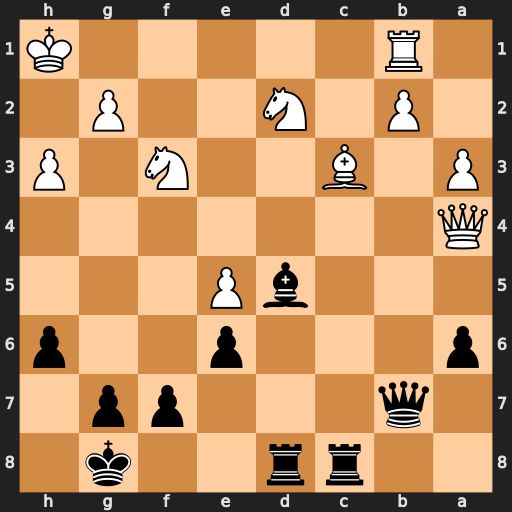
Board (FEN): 2rr2k1/1q3pp1/p3p2p/3bP3/Q7/P1B2N1P/1P1N2P1/1R5K
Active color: b
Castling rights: -
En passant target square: -
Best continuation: Bxf3 gxf3 Rxd2 Bxd2 Qxf3+